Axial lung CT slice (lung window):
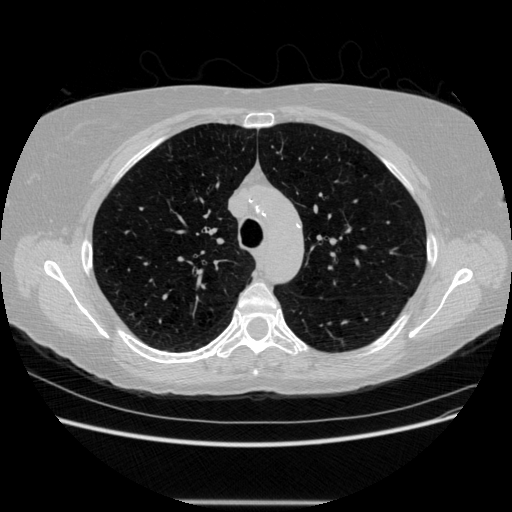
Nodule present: no